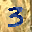
Label: 3